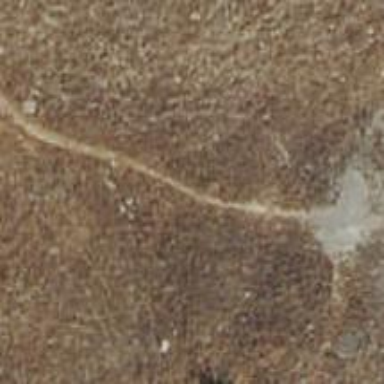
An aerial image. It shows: Unpaved track road.